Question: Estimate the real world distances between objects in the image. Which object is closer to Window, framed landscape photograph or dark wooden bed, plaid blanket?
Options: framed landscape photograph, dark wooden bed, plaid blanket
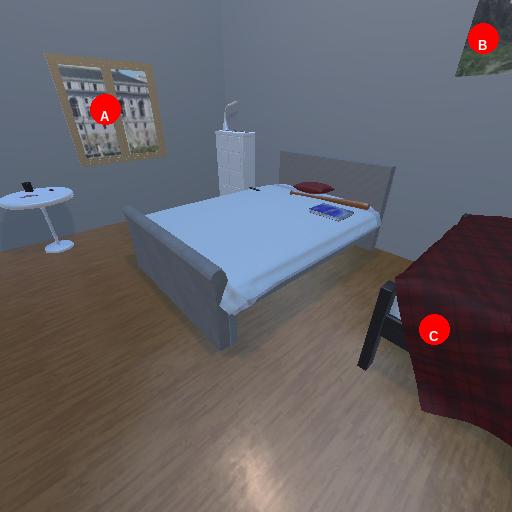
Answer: framed landscape photograph